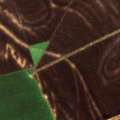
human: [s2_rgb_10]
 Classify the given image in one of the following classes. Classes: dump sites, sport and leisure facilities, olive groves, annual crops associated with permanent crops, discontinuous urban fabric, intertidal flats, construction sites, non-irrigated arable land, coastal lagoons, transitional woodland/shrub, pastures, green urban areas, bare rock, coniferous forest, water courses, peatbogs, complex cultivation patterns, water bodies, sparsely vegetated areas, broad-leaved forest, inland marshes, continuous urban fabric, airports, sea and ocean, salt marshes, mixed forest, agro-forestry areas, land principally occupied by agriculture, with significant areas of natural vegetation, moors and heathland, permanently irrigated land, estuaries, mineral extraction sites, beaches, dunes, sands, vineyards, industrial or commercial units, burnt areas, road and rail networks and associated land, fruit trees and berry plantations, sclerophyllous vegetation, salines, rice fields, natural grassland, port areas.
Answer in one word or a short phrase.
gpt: non-irrigated arable land